Interaction volume radius: 5 \u00c5
Interaction volume height: 10 \u00c5
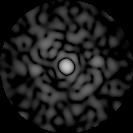
Disorder parameter: 0.7714